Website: apple
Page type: address-validator
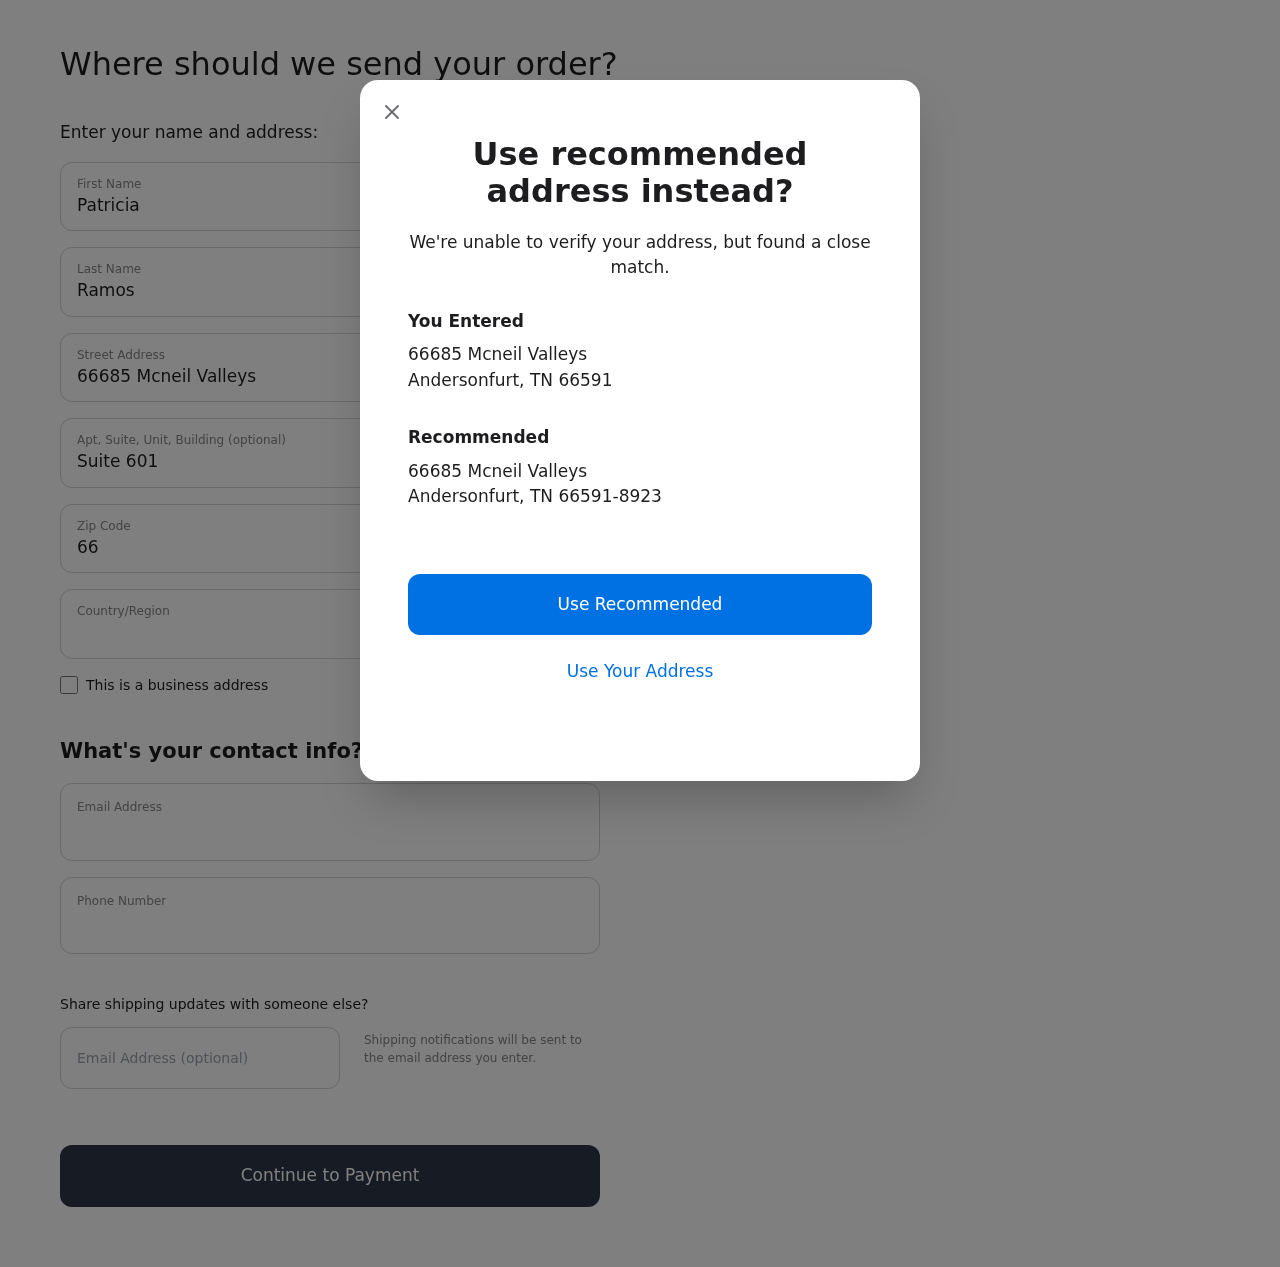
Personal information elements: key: PII_CITY
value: Andersonfurt
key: PII_COUNTRY
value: United States
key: PII_EMAIL
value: pramos@hotmail.com
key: PII_FIRSTNAME
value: Patricia
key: PII_GIFT_EMAIL
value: rcarson@hotmail.com
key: PII_LASTNAME
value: Ramos
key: PII_PHONE
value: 2569213142
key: PII_POSTCODE
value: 66591
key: PII_POSTCODE_FULL
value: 66591-8923
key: PII_STATE_ABBR
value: TN
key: PII_STREET
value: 66685 Mcneil Valleys
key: PII_STREET2
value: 66685 Mcneil Valleys
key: PII_STREET2
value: Suite 601
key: PII_CITY2
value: Andersonfurt
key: PII_STATE_ABBR2
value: TN